Field crop: tomato
Growth stage: 1
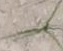
Species: cyperus